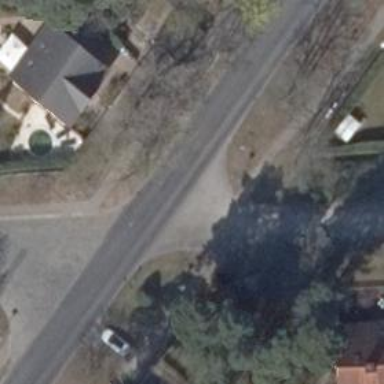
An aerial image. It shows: Road with "give way" sign.